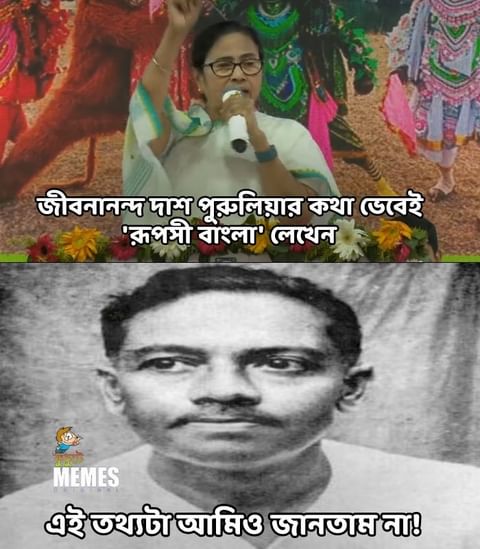
Text: জীবনানন্দ দাশ পুরুলিয়ার কথা ভেবেই 'রূপসী বাংলা' লেখেন এই তথ্যটা আমিও জানতাম না!
Label: Hate
Hate category: Political
Targeted group: Organization